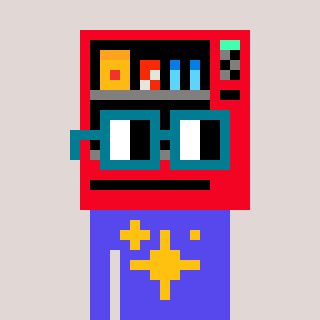
a pixel art character with square dark green glasses, a vending machine-shaped head and a computerblue-colored body on a warm background